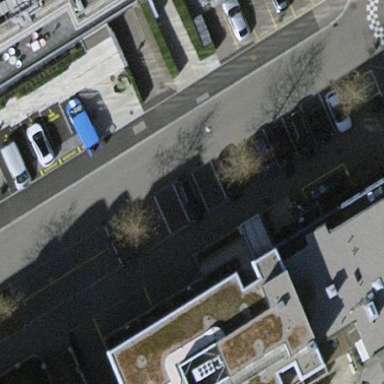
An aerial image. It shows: Street side parking area.